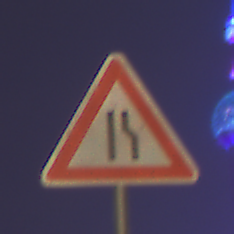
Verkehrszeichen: EinseitigVerengteFahrbahnRechts
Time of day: Night
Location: Outdoor (Urban)
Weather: PartlyCloudy
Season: NotSpecified
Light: Natural